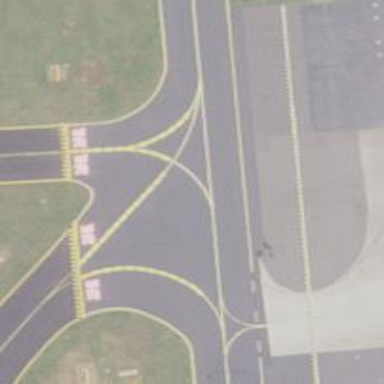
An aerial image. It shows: View of taxiway at the airport.